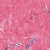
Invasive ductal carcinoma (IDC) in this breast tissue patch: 0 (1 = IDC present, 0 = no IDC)